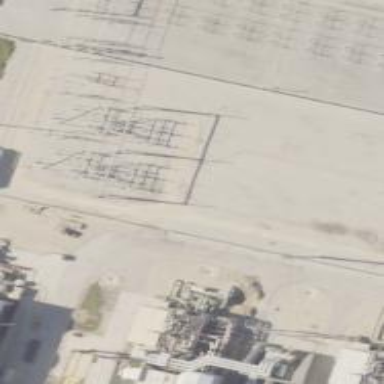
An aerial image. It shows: Power tower.